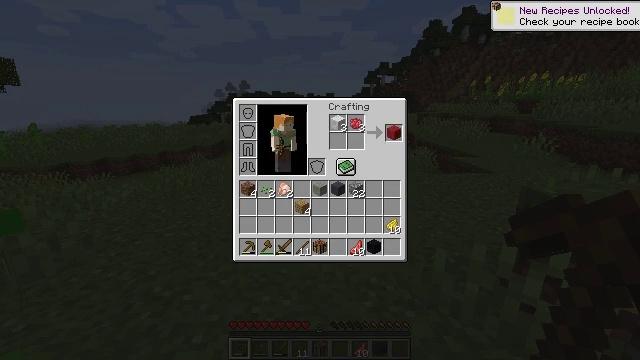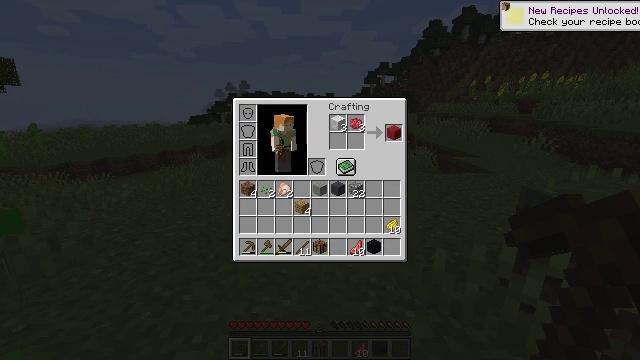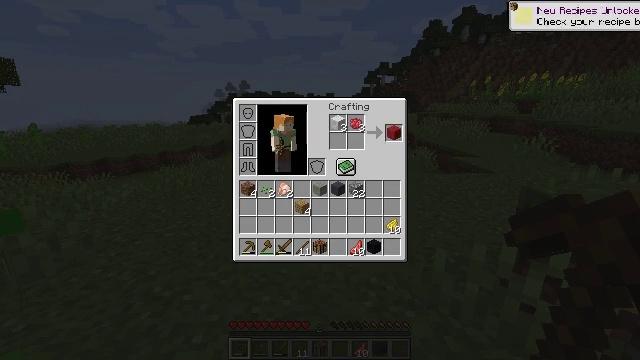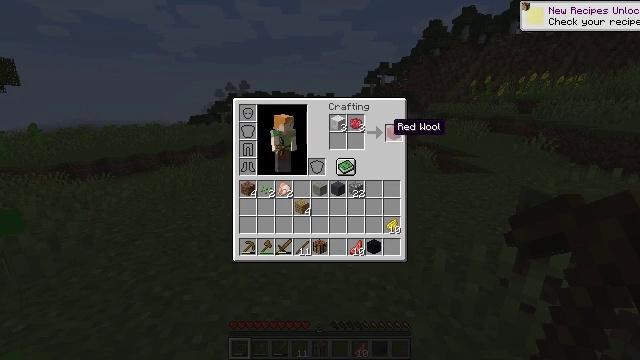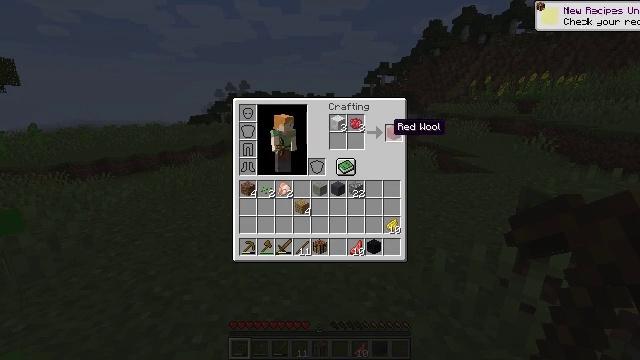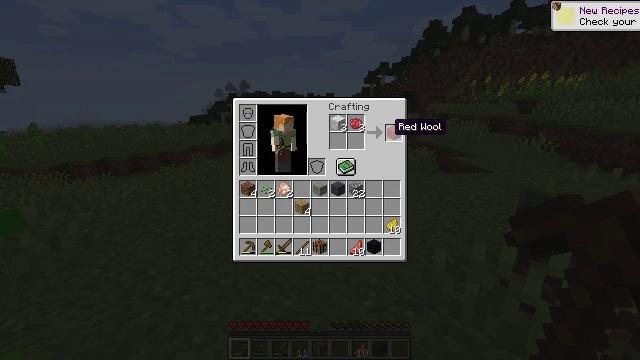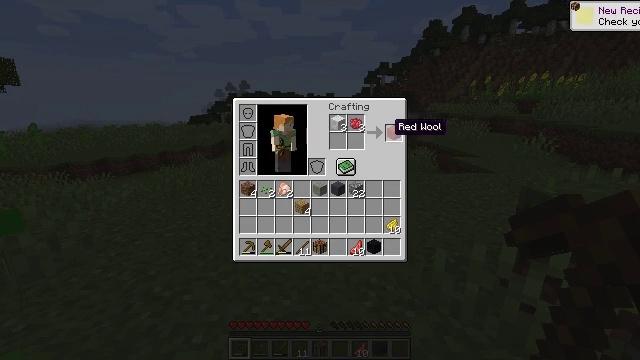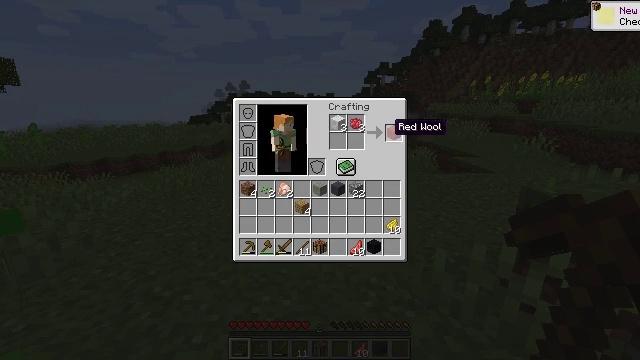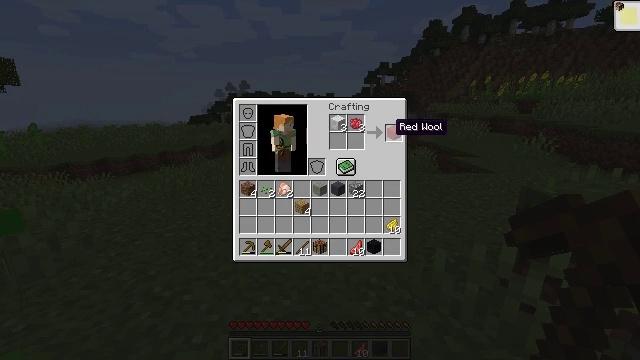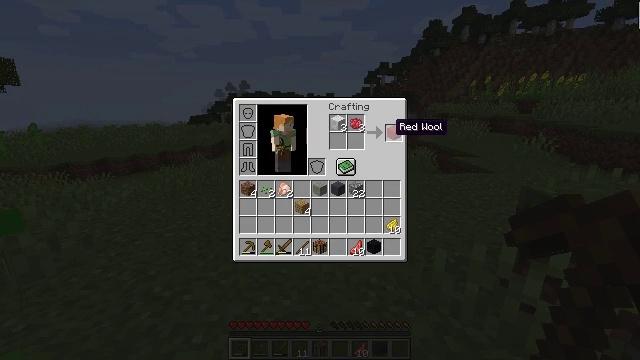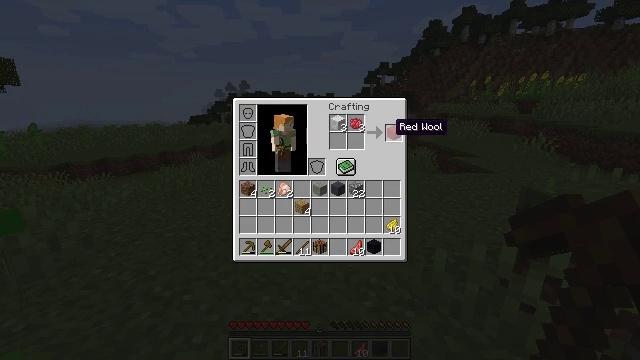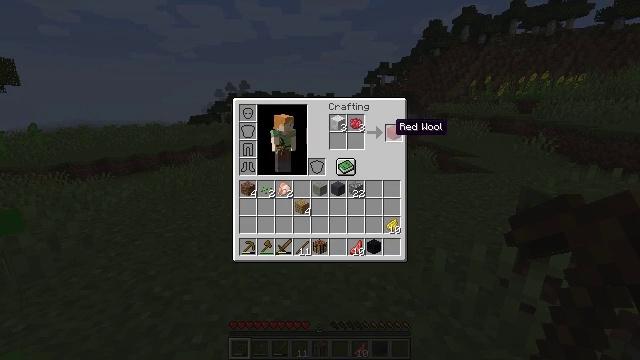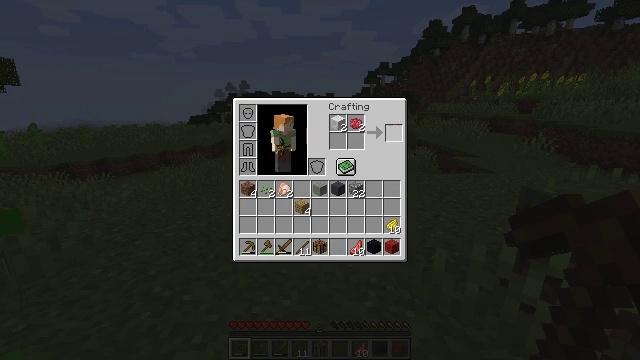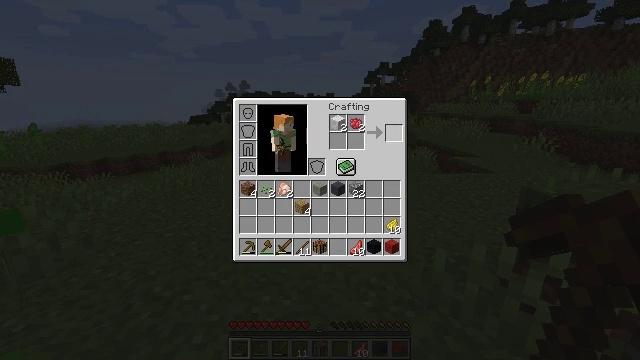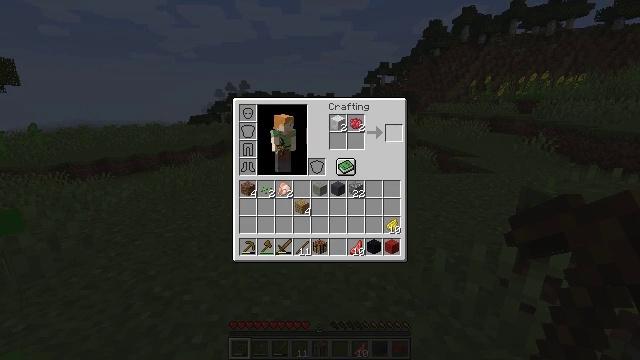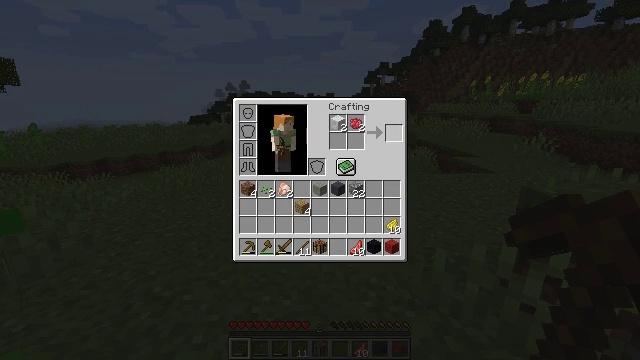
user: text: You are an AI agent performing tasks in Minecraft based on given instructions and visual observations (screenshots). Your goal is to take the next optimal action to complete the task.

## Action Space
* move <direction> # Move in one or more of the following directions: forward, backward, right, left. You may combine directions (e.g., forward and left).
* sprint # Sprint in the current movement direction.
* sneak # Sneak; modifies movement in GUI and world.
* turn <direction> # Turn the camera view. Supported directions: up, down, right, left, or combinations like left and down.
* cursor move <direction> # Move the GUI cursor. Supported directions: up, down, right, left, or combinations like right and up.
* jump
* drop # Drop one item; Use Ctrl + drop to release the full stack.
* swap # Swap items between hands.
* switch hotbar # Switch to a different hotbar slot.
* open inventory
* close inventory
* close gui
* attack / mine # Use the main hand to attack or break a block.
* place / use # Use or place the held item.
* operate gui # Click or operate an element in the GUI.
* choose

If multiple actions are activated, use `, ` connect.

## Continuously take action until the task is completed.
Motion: motion action
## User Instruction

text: Use red dye and white wool to craft a red wool.
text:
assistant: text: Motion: no_op
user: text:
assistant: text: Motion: no_op
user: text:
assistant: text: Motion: no_op
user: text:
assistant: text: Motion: sneak
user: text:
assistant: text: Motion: sneak
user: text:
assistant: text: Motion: sneak
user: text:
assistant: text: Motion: sneak
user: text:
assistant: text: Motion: sneak
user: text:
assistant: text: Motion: sneak
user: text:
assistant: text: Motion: sneak
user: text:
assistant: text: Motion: sneak
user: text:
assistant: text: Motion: sneak, operate gui
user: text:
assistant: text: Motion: sneak, operate gui
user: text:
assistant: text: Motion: sneak
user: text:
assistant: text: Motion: sneak
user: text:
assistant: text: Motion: sneak
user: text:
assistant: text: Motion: sneak